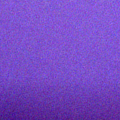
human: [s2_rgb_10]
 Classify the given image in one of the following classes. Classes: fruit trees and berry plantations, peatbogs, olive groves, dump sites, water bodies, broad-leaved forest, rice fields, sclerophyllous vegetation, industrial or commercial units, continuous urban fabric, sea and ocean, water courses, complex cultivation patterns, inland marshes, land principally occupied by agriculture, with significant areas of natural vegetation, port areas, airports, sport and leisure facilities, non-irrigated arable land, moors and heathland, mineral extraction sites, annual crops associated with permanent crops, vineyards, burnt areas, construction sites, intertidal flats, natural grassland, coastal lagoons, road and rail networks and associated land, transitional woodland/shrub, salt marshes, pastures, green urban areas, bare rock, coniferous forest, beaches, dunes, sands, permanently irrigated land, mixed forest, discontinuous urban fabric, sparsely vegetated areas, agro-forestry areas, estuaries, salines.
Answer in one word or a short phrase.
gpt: water bodies